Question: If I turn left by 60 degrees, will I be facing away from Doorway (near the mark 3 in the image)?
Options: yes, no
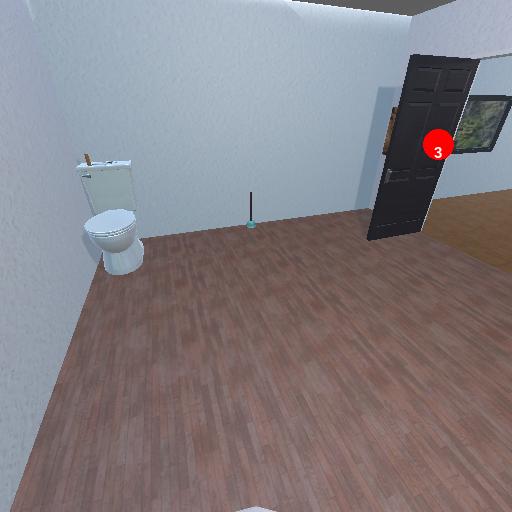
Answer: yes